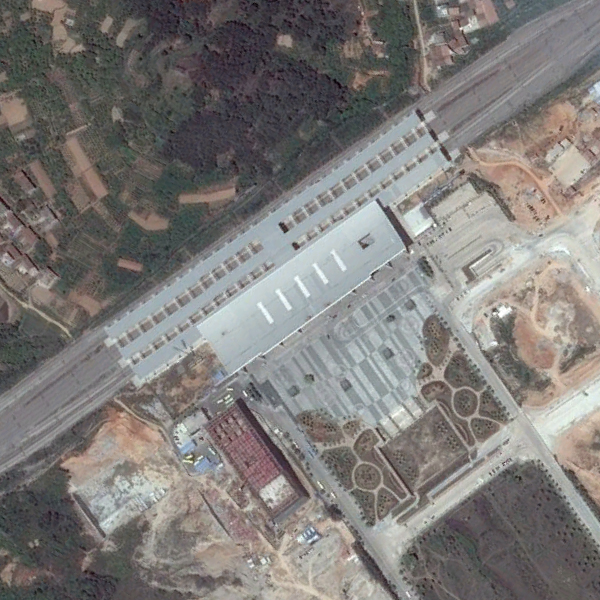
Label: RailwayStation